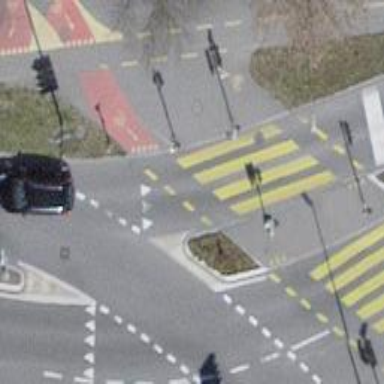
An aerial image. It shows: Road with traffic signals at the crossing.